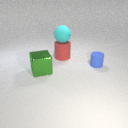
large green metal cube to the left of small blue rubber cylinder